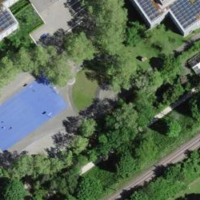
EUNIS habitat code: 55
Species observed at this site:
Aegopodium podagraria
Cydonia oblonga